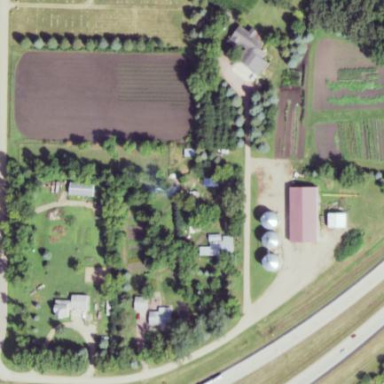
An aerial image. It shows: Farmyard area.